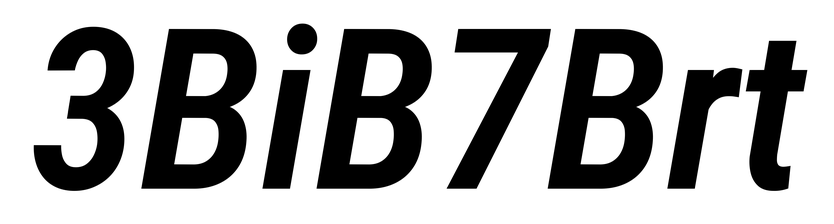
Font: Roboto-Italic_Condensed_SemiBold_Italic